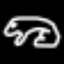
Label: frog